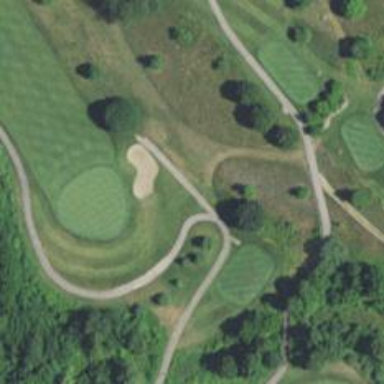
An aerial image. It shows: Path designated for golf carts.